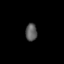
Tissue: lung
Cell type: Epithelial cells
Senescence score: 0.1611
Nuclear area (px): 200
Mean DAPI intensity: 90.84